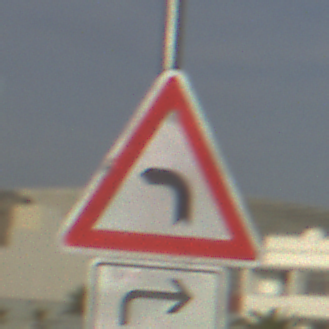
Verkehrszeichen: KurveLinks
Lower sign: RichtungsangabeDurchPfeile5
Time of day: MorningAfternoon
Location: Outdoor (Suburban)
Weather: PartlyCloudy
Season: NotSpecified
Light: Natural